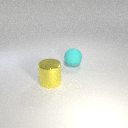
large cyan rubber sphere behind large yellow metal cylinder